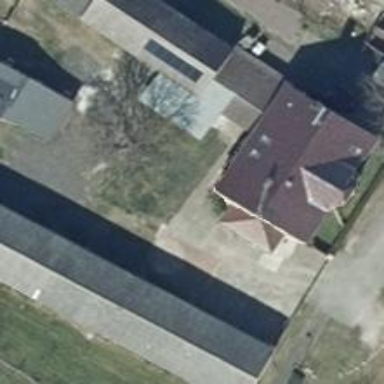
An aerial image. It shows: Building with gabled roof oriented along its structure.